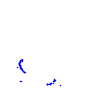
Particle: kaon